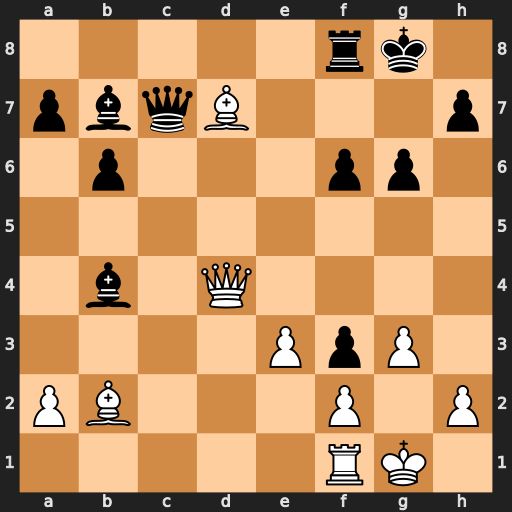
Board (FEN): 5rk1/pbqB3p/1p3pp1/8/1b1Q4/4PpP1/PB3P1P/5RK1
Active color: w
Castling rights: -
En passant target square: -
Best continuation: Be6+ Kg7 Qxb4